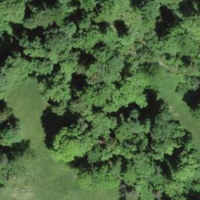
EUNIS habitat code: 44
Species observed at this site:
Lonicera acuminata